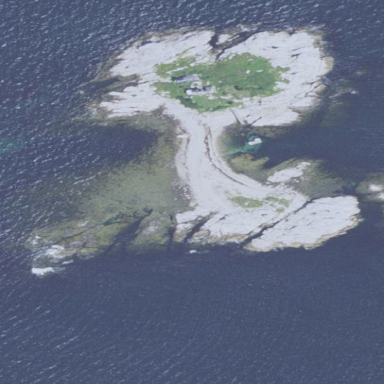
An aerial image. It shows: Islet along the coastline.